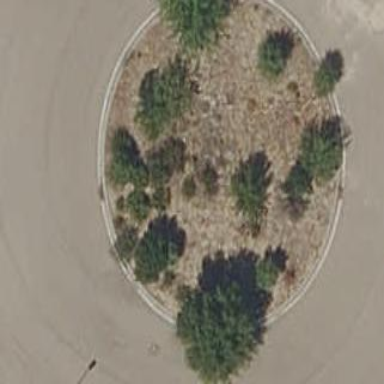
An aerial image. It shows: Roundabout on residential road.